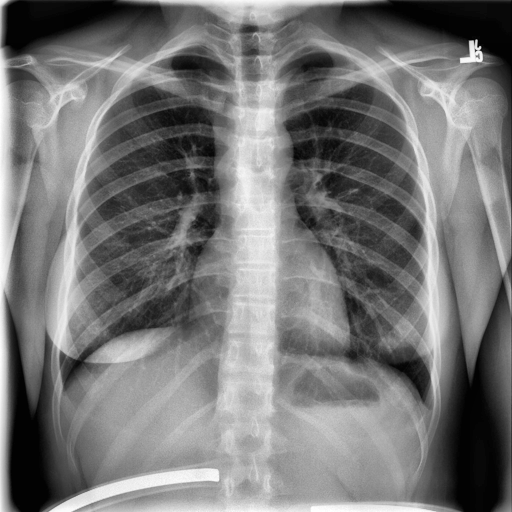
Finding: NORMAL